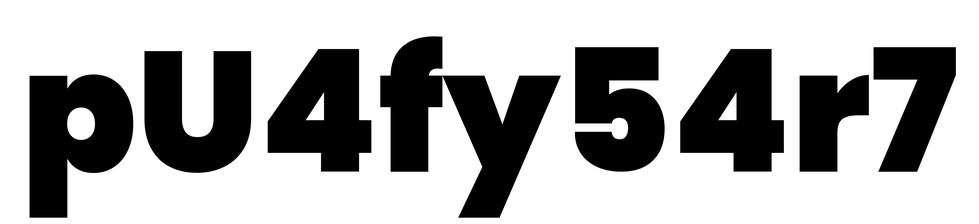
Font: Poppins-Black